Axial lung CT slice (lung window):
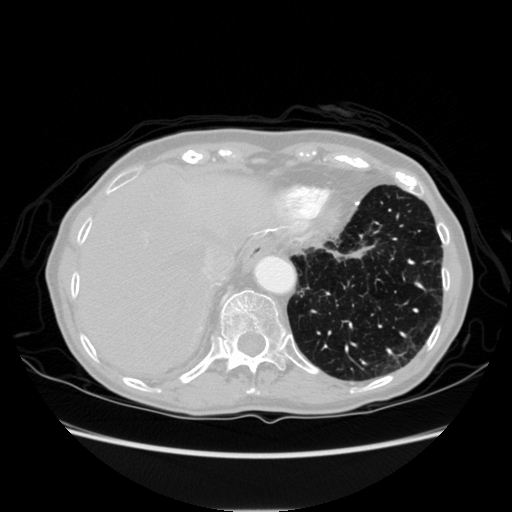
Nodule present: no